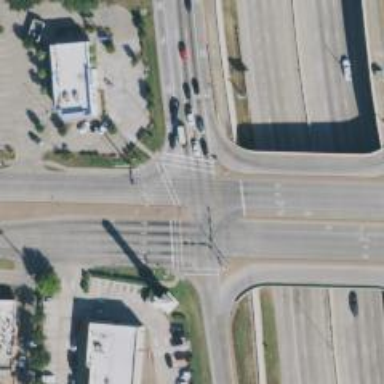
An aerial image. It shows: Marked footway crossing with line markings.